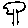
Label: tree